Brain MRI, t1w sequence, axial 2D slice.
Patient: age 33, sex F, weight 95 kg, height 1.95 m
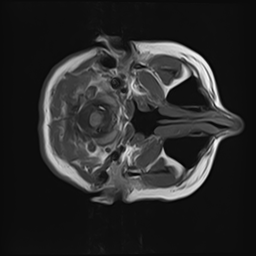